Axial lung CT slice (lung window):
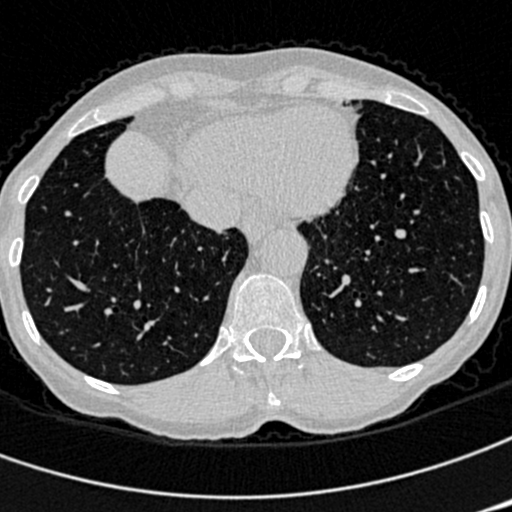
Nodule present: no